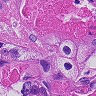
Metastatic tissue present: yes